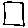
Label: square